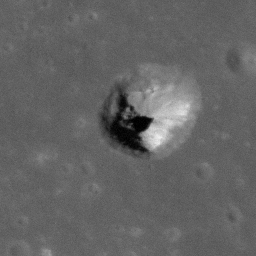
Pit: Southwest Mare Fecunditatis Pit
Host crater: Mare Fecunditatis
Host type: mare
Lunar coordinates: latitude -6.752, longitude 42.759